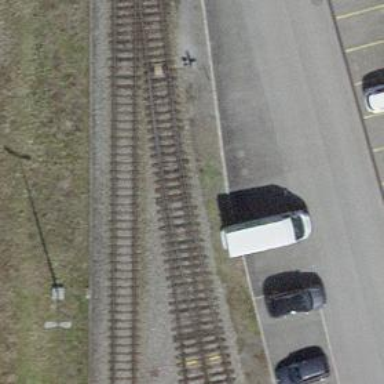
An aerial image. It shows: Railway switch.